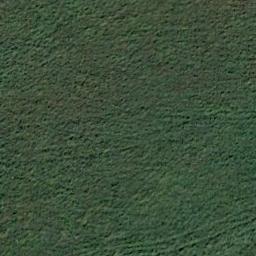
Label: meadow